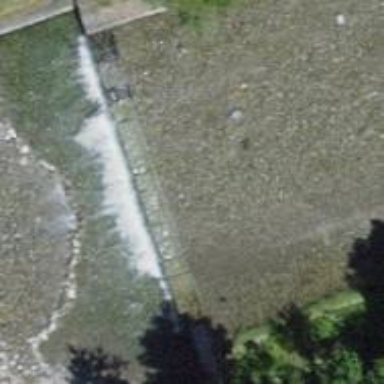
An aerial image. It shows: Weir along the waterway.